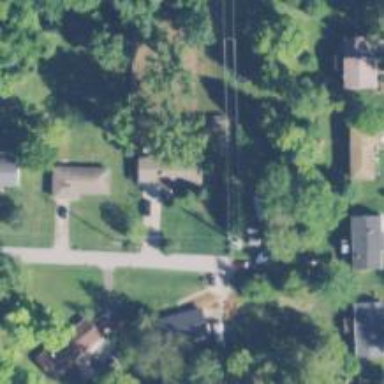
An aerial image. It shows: Power pole.